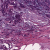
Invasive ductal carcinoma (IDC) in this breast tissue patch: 1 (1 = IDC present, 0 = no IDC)